Question: Hello friends I have tried many times but I am not successful than please help me
I want to this below images as like this

now i have created this but not created right corner of this div now any body please help me
my code is
'''
.dashbord a {
display:block;
line-height:28px;
padding-left:8px;
font-family: 'LatoRegular';
font-size:14px;
color:#58544e;
max-width:300px;
text-shadow:1px 0 0 rgba(241,236,231,1);
}
.dashbord .active{
background: #b43720; /* Old browsers */
/* IE9 SVG, needs conditional override of 'filter' to 'none' */
background: url(data:image/svg+xml;base64,PD94bWwgdmVyc2lvbj0iMS4wIiA/Pgo8c3ZnIHhtbG5zPSJodHRwOi8vd3d3LnczLm9yZy8yMDAwL3N2ZyIgd2lkdGg9IjEwMCUiIGhlaWdodD0iMTAwJSIgdmlld0JveD0iMCAwIDEgMSIgcHJlc2VydmVBc3BlY3RSYXRpbz0ibm9uZSI+CiAgPGxpbmVhckdyYWRpZW50IGlkPSJncmFkLXVjZ2ctZ2VuZXJhdGVkIiBncmFkaWVudFVuaXRzPSJ1c2VyU3BhY2VPblVzZSIgeDE9IjAlIiB5MT0iMTAwJSIgeDI9IjEwMCUiIHkyPSIwJSI+CiAgICA8c3RvcCBvZmZzZXQ9IjAlIiBzdG9wLWNvbG9yPSIjYjQzNzIwIiBzdG9wLW9wYWNpdHk9IjEiLz4KICAgIDxzdG9wIG9mZnNldD0iMTAwJSIgc3RvcC1jb2xvcj0iI2U5NDU0MSIgc3RvcC1vcGFjaXR5PSIxIi8+CiAgPC9saW5lYXJHcmFkaWVudD4KICA8cmVjdCB4PSIwIiB5PSIwIiB3aWR0aD0iMSIgaGVpZ2h0PSIxIiBmaWxsPSJ1cmwoI2dyYWQtdWNnZy1nZW5lcmF0ZWQpIiAvPgo8L3N2Zz4=);
background: -moz-linear-gradient(90deg, #b43720 0%, #e94541 100%); /* FF3.6+ */
background: -webkit-gradient(linear, left bottom, right top, color-stop(0%,#b43720), color-stop(100%,#e94541)); /* Chrome,Safari4+ */
background: -webkit-linear-gradient(90deg, #b43720 0%,#e94541 100%); /* Chrome10+,Safari5.1+ */
background: -o-linear-gradient(90deg, #b43720 0%,#e94541 100%); /* Opera 11.10+ */
background: -ms-linear-gradient(90deg, #b43720 0%,#e94541 100%); /* IE10+ */
background: linear-gradient(90deg, #b43720 0%,#e94541 100%); /* W3C */
filter: progid:DXImageTransform.Microsoft.gradient( startColorstr='#b43720', endColorstr='#e94541',GradientType=1 ); /* IE6-8 fallback on horizontal gradient */
box-shadow:1px 0 0 0 rgba(230,227,223,1), 0px -3px 0 0 rgba(153,40,19,1) inset;
text-shadow:1px 0 0 rgba(153,40,19,1);
color:#fff;
border-radius:5px 0 0 5px;
line-height:30px;
position:relative;
margin-left:-4px;
}
.dashbord .active:after{
content:'';
position:absolute;
right:-9px;
top:0;
bottom:0;
border-bottom: 15px solid transparent;
border-left: 9px solid #b43720;
border-top: 15px solid transparent;
}
'''
'''
<div class="dashbord">
<a href="#" class="active">Co-Workers</a>
</div>
'''
Jsfiddle link here <URL>
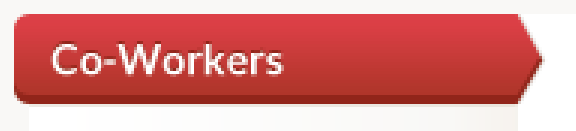
Answer: Write like this:
'''
.dashbord .active:after{
content:'';
position:absolute;
right:-11px;
top:3px;
z-index:-1;
width:22px;
height:22px;
background:green;
-moz-transform:rotate(45deg);
-webkit-transform:rotate(45deg);
transform:rotate(45deg);
box-shadow:-3px 0 0 0 rgba(153,40,19,1) inset;
background: -moz-linear-gradient(left top, #e94541 0%,#b43720 100%);
background: -webkit-linear-gradient(left top, #e94541 0%,#b43720 100%);
background: linear-gradient(left top, #e94541 0%,#b43720 100%);
}
'''
Check this <URL>